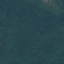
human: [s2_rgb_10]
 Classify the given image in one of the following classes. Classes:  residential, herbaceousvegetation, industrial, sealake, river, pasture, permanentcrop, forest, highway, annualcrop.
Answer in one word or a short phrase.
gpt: Forest